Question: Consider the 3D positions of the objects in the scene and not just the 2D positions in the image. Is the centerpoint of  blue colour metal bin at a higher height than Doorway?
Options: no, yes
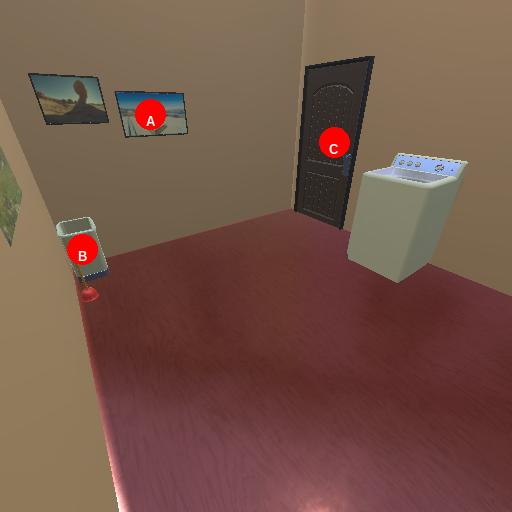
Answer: no